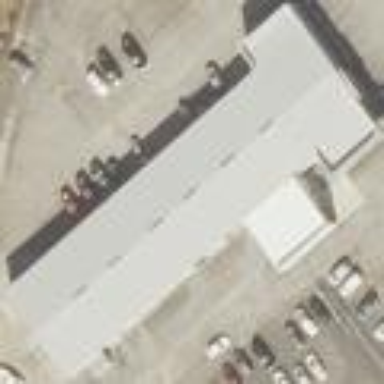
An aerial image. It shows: Retail building housing car shop.